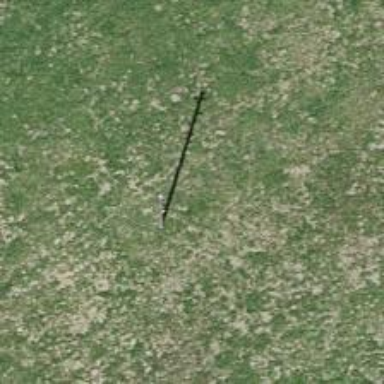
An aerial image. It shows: Utility pole used for power distribution.